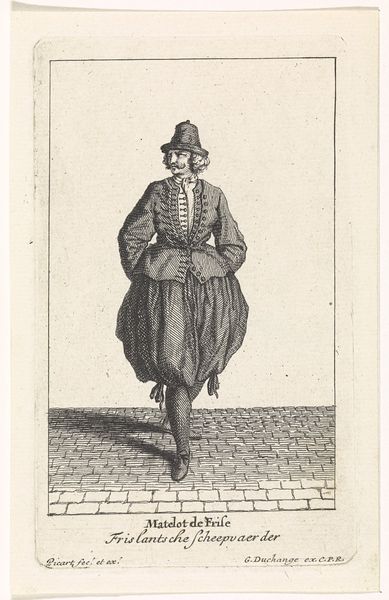
Titel: Friese matroos
Künstler: Bernard Picart
Standort: Amsterdam
Institution: Rijksmuseum
Schlagwörter: bouton, homme, chapeau, gravure, boutons, bouffant, costume, veste, rue, pavés, chausses